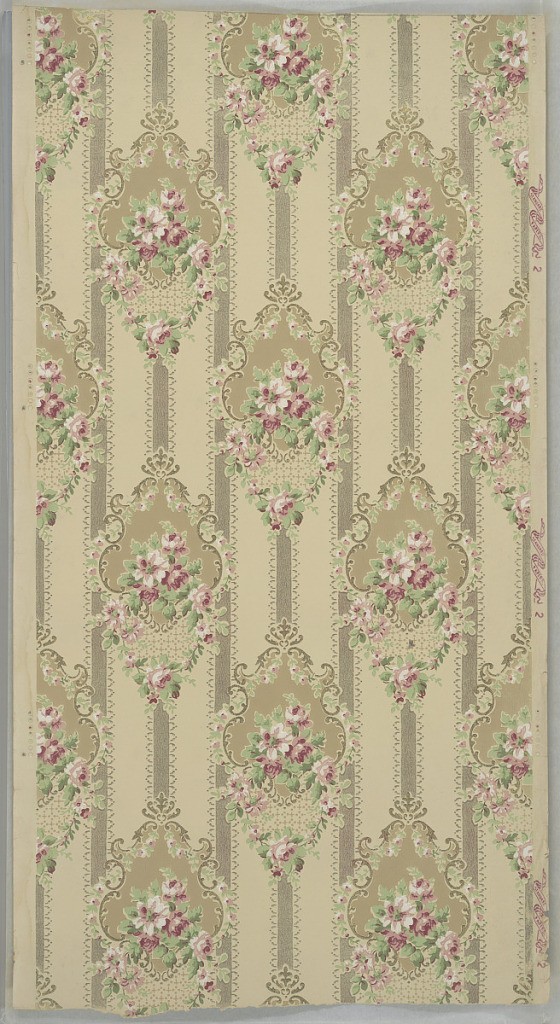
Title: Sidewall
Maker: Standard Wall-Paper Company, Standard Wall-Paper Company, Pittsburgh, Pennsylvania
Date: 1905–1915
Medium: Machine-printed paper, liquid mica
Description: Floral medallions with rose swags and foliate scrolls. Background of lace-like bands. Beige ground. Printed in tans, pinks, greens, gold mica, and silver mica.
Printed in selvedge: "Standard Papers 2"